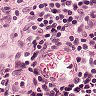
Metastatic tissue present: yes